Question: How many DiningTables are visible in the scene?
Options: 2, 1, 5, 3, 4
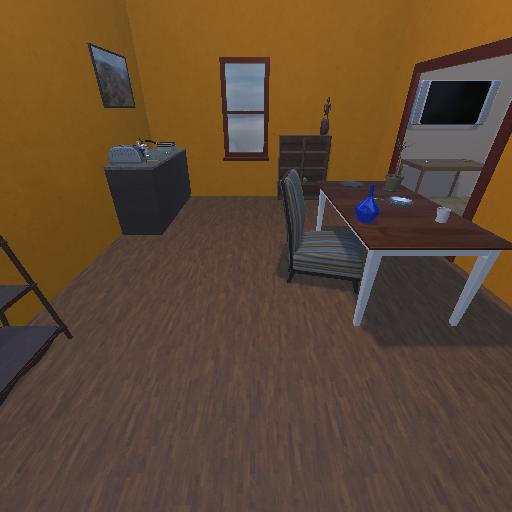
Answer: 2